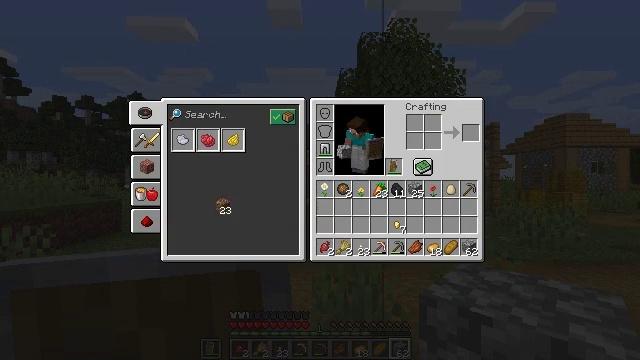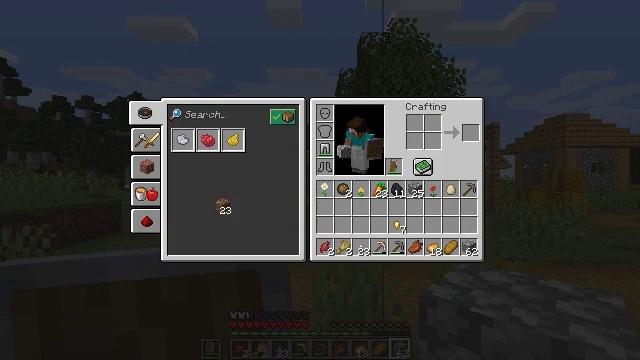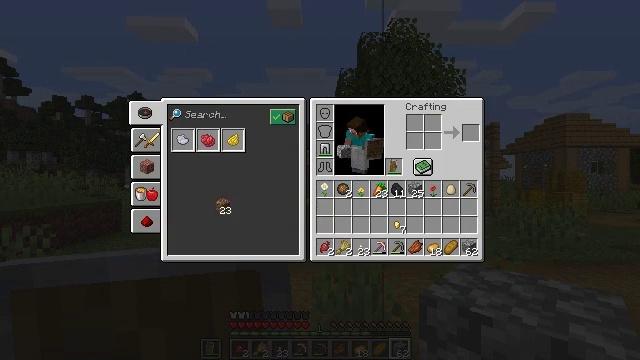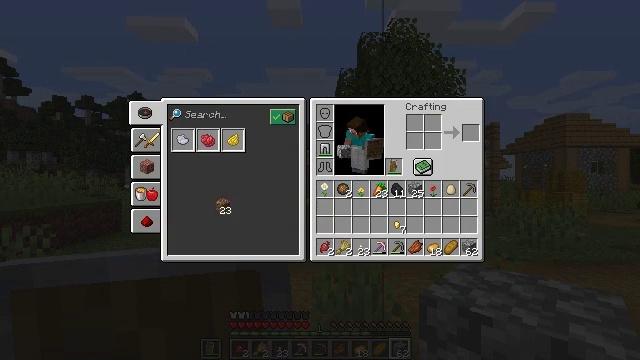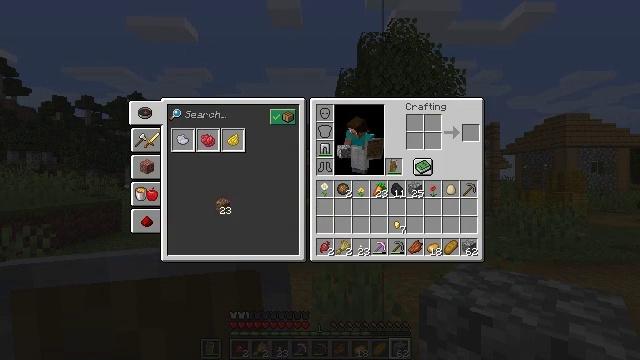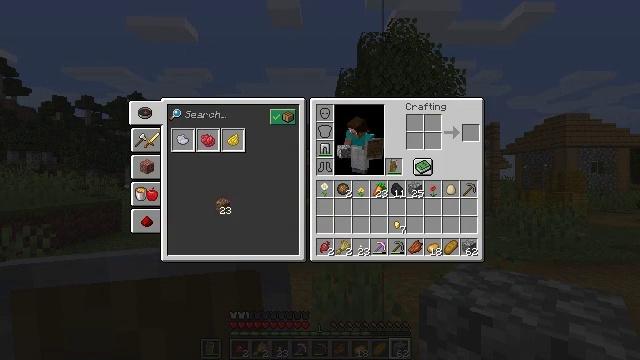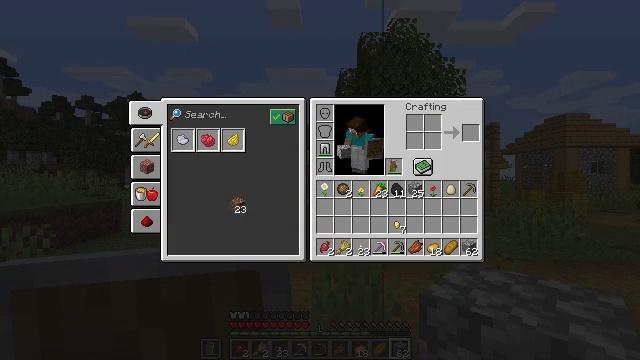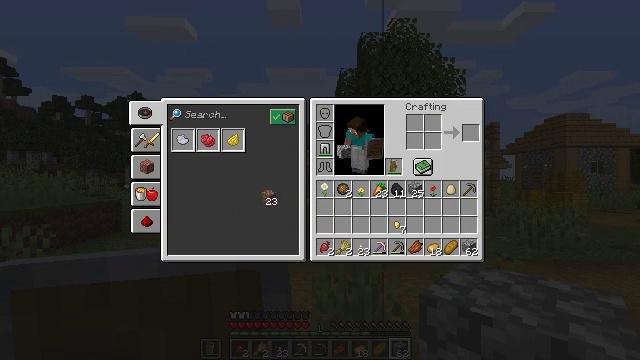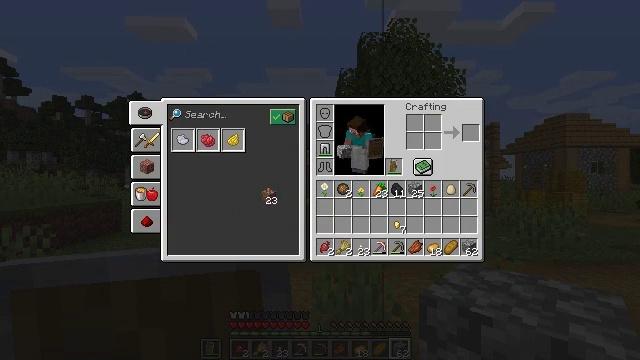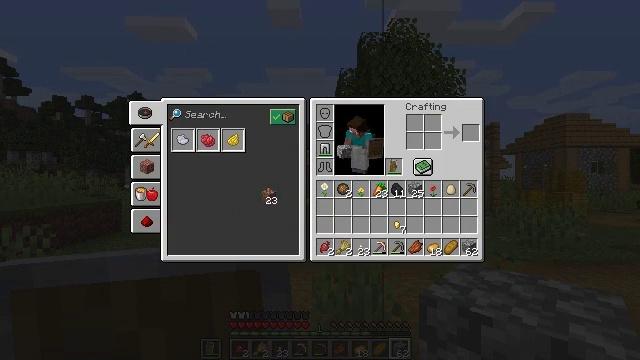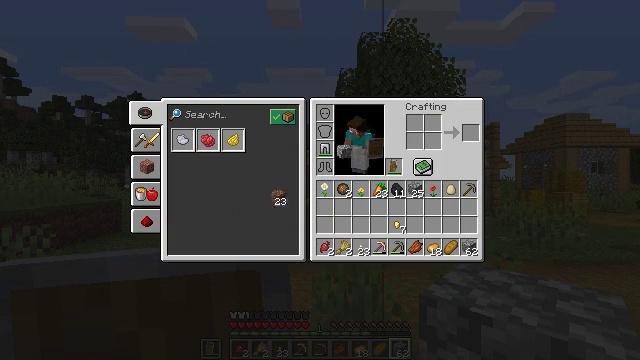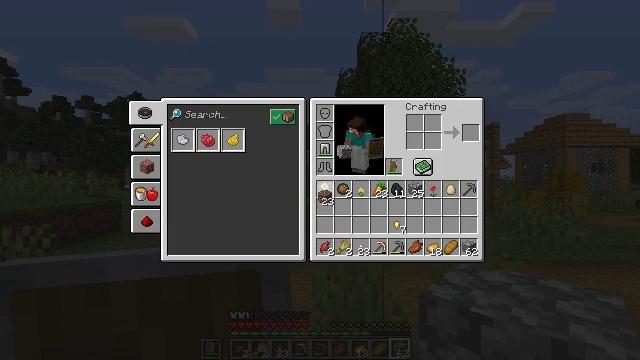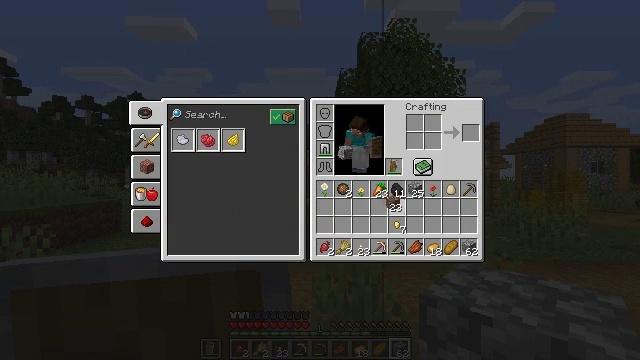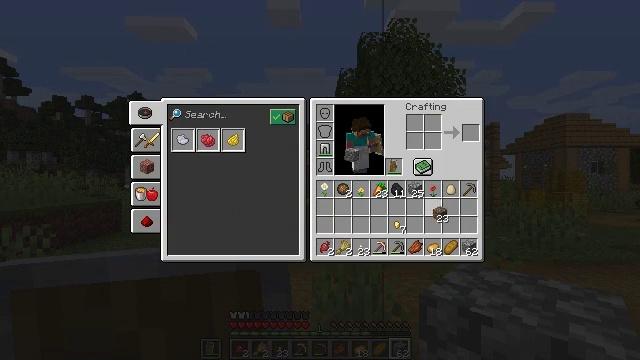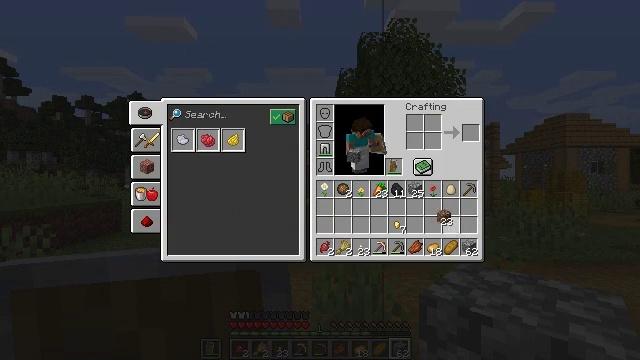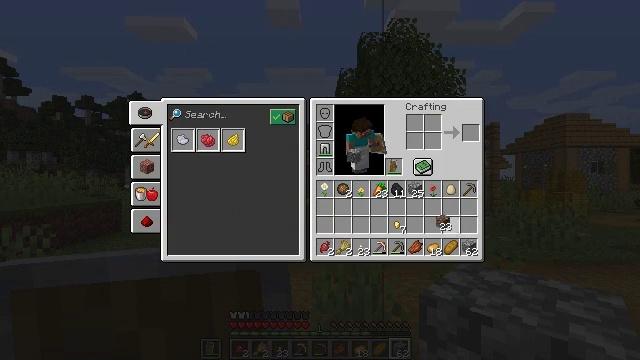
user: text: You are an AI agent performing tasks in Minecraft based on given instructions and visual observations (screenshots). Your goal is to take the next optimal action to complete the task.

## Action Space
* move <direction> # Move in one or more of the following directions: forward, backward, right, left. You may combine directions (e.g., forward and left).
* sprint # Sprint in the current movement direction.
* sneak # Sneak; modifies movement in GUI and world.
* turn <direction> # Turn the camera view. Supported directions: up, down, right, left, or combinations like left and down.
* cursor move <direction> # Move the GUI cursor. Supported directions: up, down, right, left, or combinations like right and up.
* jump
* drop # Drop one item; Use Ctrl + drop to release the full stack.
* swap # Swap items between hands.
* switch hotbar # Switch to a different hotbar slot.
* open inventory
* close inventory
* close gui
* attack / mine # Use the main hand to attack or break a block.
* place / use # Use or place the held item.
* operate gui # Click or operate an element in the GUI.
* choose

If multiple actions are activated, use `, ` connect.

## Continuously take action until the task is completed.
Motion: motion action
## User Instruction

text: Drop an oxeye daisy.
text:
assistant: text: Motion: no_op
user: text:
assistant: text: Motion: no_op
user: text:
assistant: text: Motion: no_op
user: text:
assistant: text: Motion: no_op
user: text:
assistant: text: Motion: no_op
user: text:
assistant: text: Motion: turn right
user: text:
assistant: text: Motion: turn right and up
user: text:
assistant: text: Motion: no_op
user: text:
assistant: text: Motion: no_op
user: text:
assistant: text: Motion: turn right
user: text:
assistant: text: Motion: turn right
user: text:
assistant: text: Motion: turn right
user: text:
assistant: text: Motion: turn right and down
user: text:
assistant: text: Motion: no_op
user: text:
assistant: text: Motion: no_op
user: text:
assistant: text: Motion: turn left and down
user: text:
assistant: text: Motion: no_op
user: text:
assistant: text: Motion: no_op
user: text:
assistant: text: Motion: no_op
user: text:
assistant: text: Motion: no_op
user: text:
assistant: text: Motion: no_op
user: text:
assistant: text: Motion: turn right and up
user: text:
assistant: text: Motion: no_op
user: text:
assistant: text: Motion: no_op
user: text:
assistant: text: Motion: attack / mine
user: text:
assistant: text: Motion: attack / mine
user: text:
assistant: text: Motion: attack / mine
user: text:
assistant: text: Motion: no_op
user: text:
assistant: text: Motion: no_op
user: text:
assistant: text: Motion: turn left